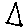
Label: triangle